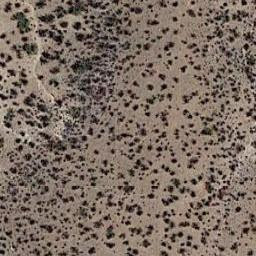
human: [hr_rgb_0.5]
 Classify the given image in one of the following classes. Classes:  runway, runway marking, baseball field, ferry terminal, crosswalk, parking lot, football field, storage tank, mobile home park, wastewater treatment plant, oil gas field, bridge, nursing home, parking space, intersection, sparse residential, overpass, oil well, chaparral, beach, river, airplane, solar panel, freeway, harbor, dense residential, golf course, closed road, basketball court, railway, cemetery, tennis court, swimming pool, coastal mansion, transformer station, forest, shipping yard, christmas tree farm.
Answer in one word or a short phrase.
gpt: chaparral